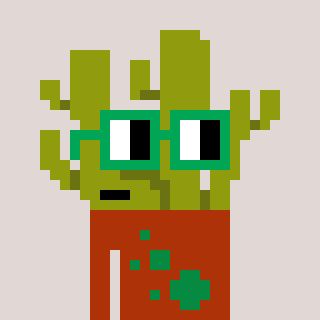
a pixel art character with square green glasses, a cactus-shaped head and a hotbrown-colored body on a warm background